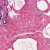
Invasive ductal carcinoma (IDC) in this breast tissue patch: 0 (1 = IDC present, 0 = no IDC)